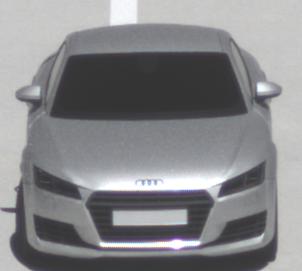
Make: Audi
Model: TT Coupé 1.8 TFSI
Detailed model: TT (8S) Coupé
Model produced from: 2015/08
Model produced until: 2018/06
Doors: 3
Color: white
Road condition: dry road
Daytime: midday
Contrast: high contrast